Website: macys
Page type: delivery-shipping
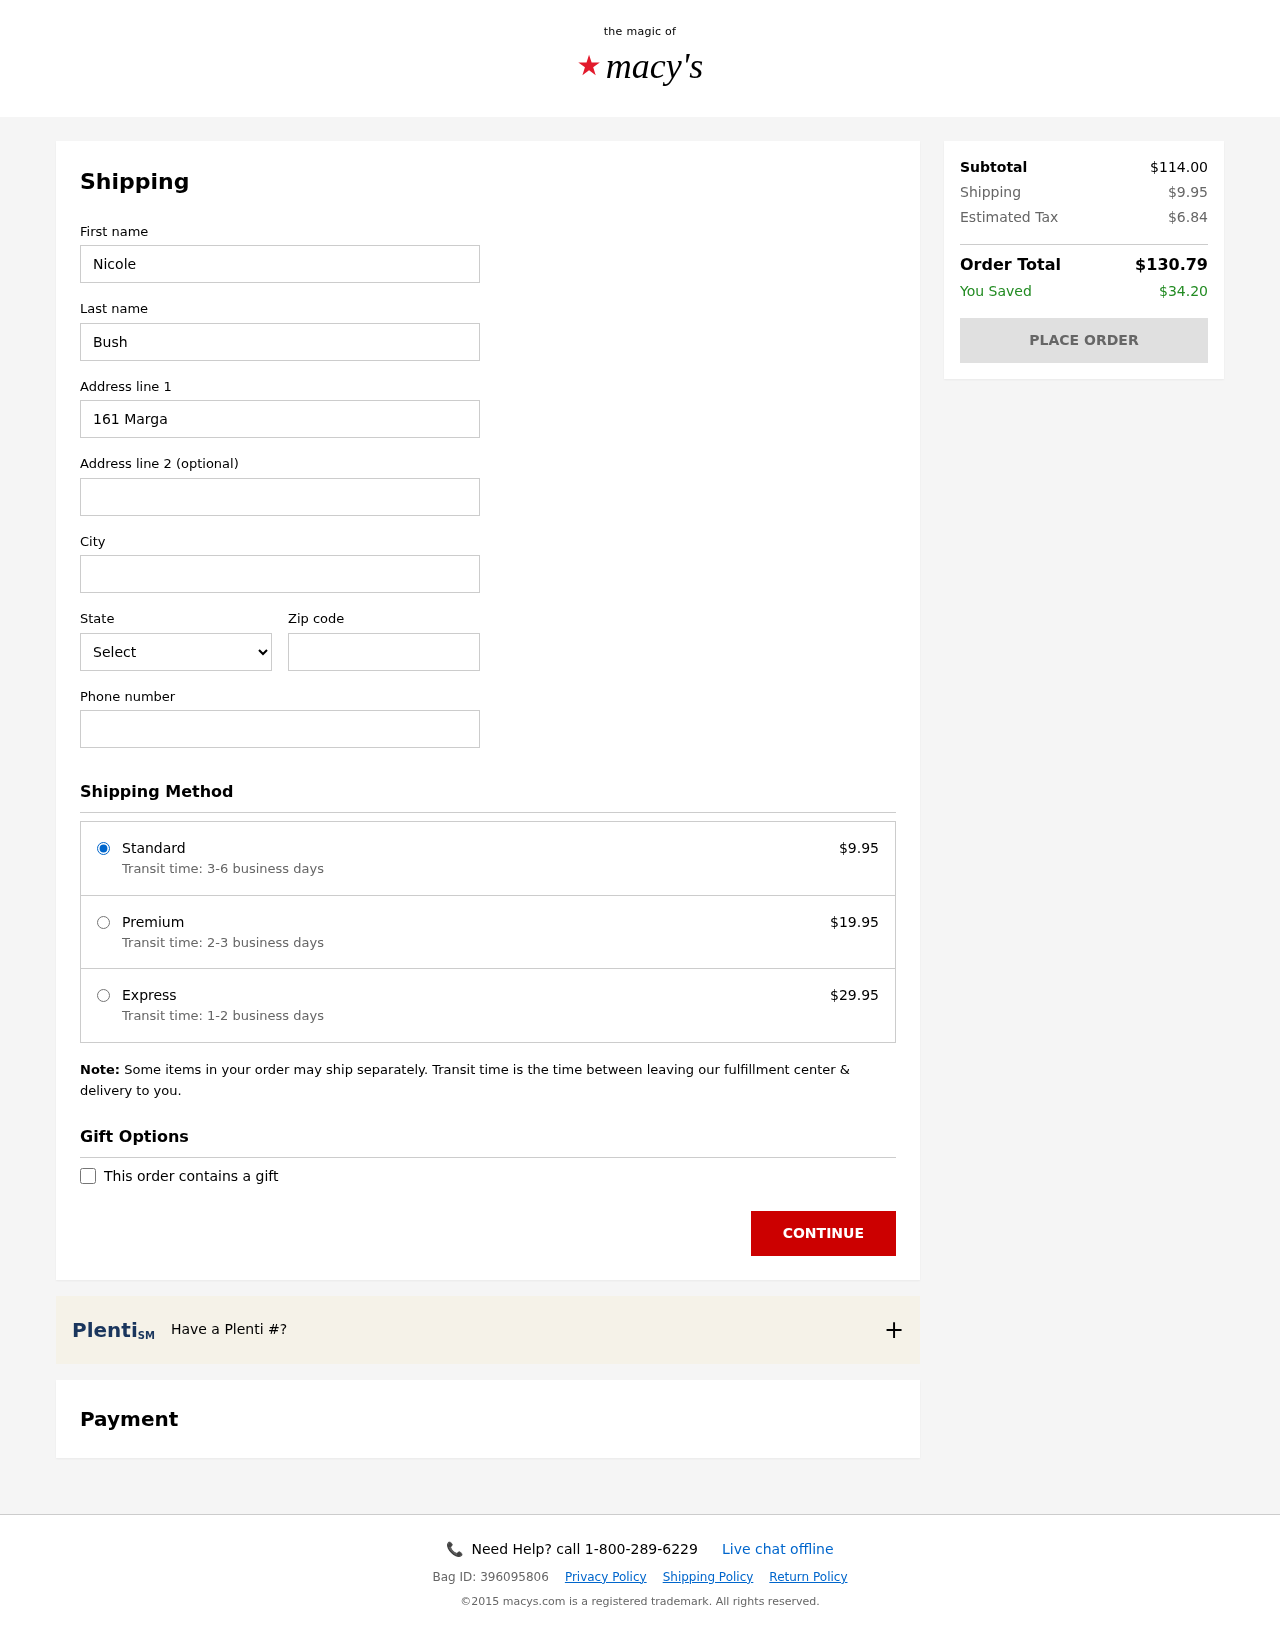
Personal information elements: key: PII_CITY
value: Lake Rhonda
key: PII_FIRSTNAME
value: Nicole
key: PII_LASTNAME
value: Bush
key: PII_PHONE
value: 5215182830
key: PII_POSTCODE
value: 52842
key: PII_STATE_ABBR
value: AR
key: PII_STREET
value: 161 Margaret Flats Suite 676
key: PII_STREET2
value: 07850 Suarez Heights
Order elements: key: ORDER_SHIPPING_COST
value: $9.95
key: ORDER_SHIPPING_PREMIUM
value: $19.95
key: ORDER_SHIPPING_EXPRESS
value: $29.95
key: ORDER_SUBTOTAL
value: $114.00
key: ORDER_TAX
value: $6.84
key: ORDER_TOTAL
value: $130.79
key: ORDER_SAVINGS
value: $34.20